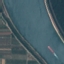
Label: River